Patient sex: M
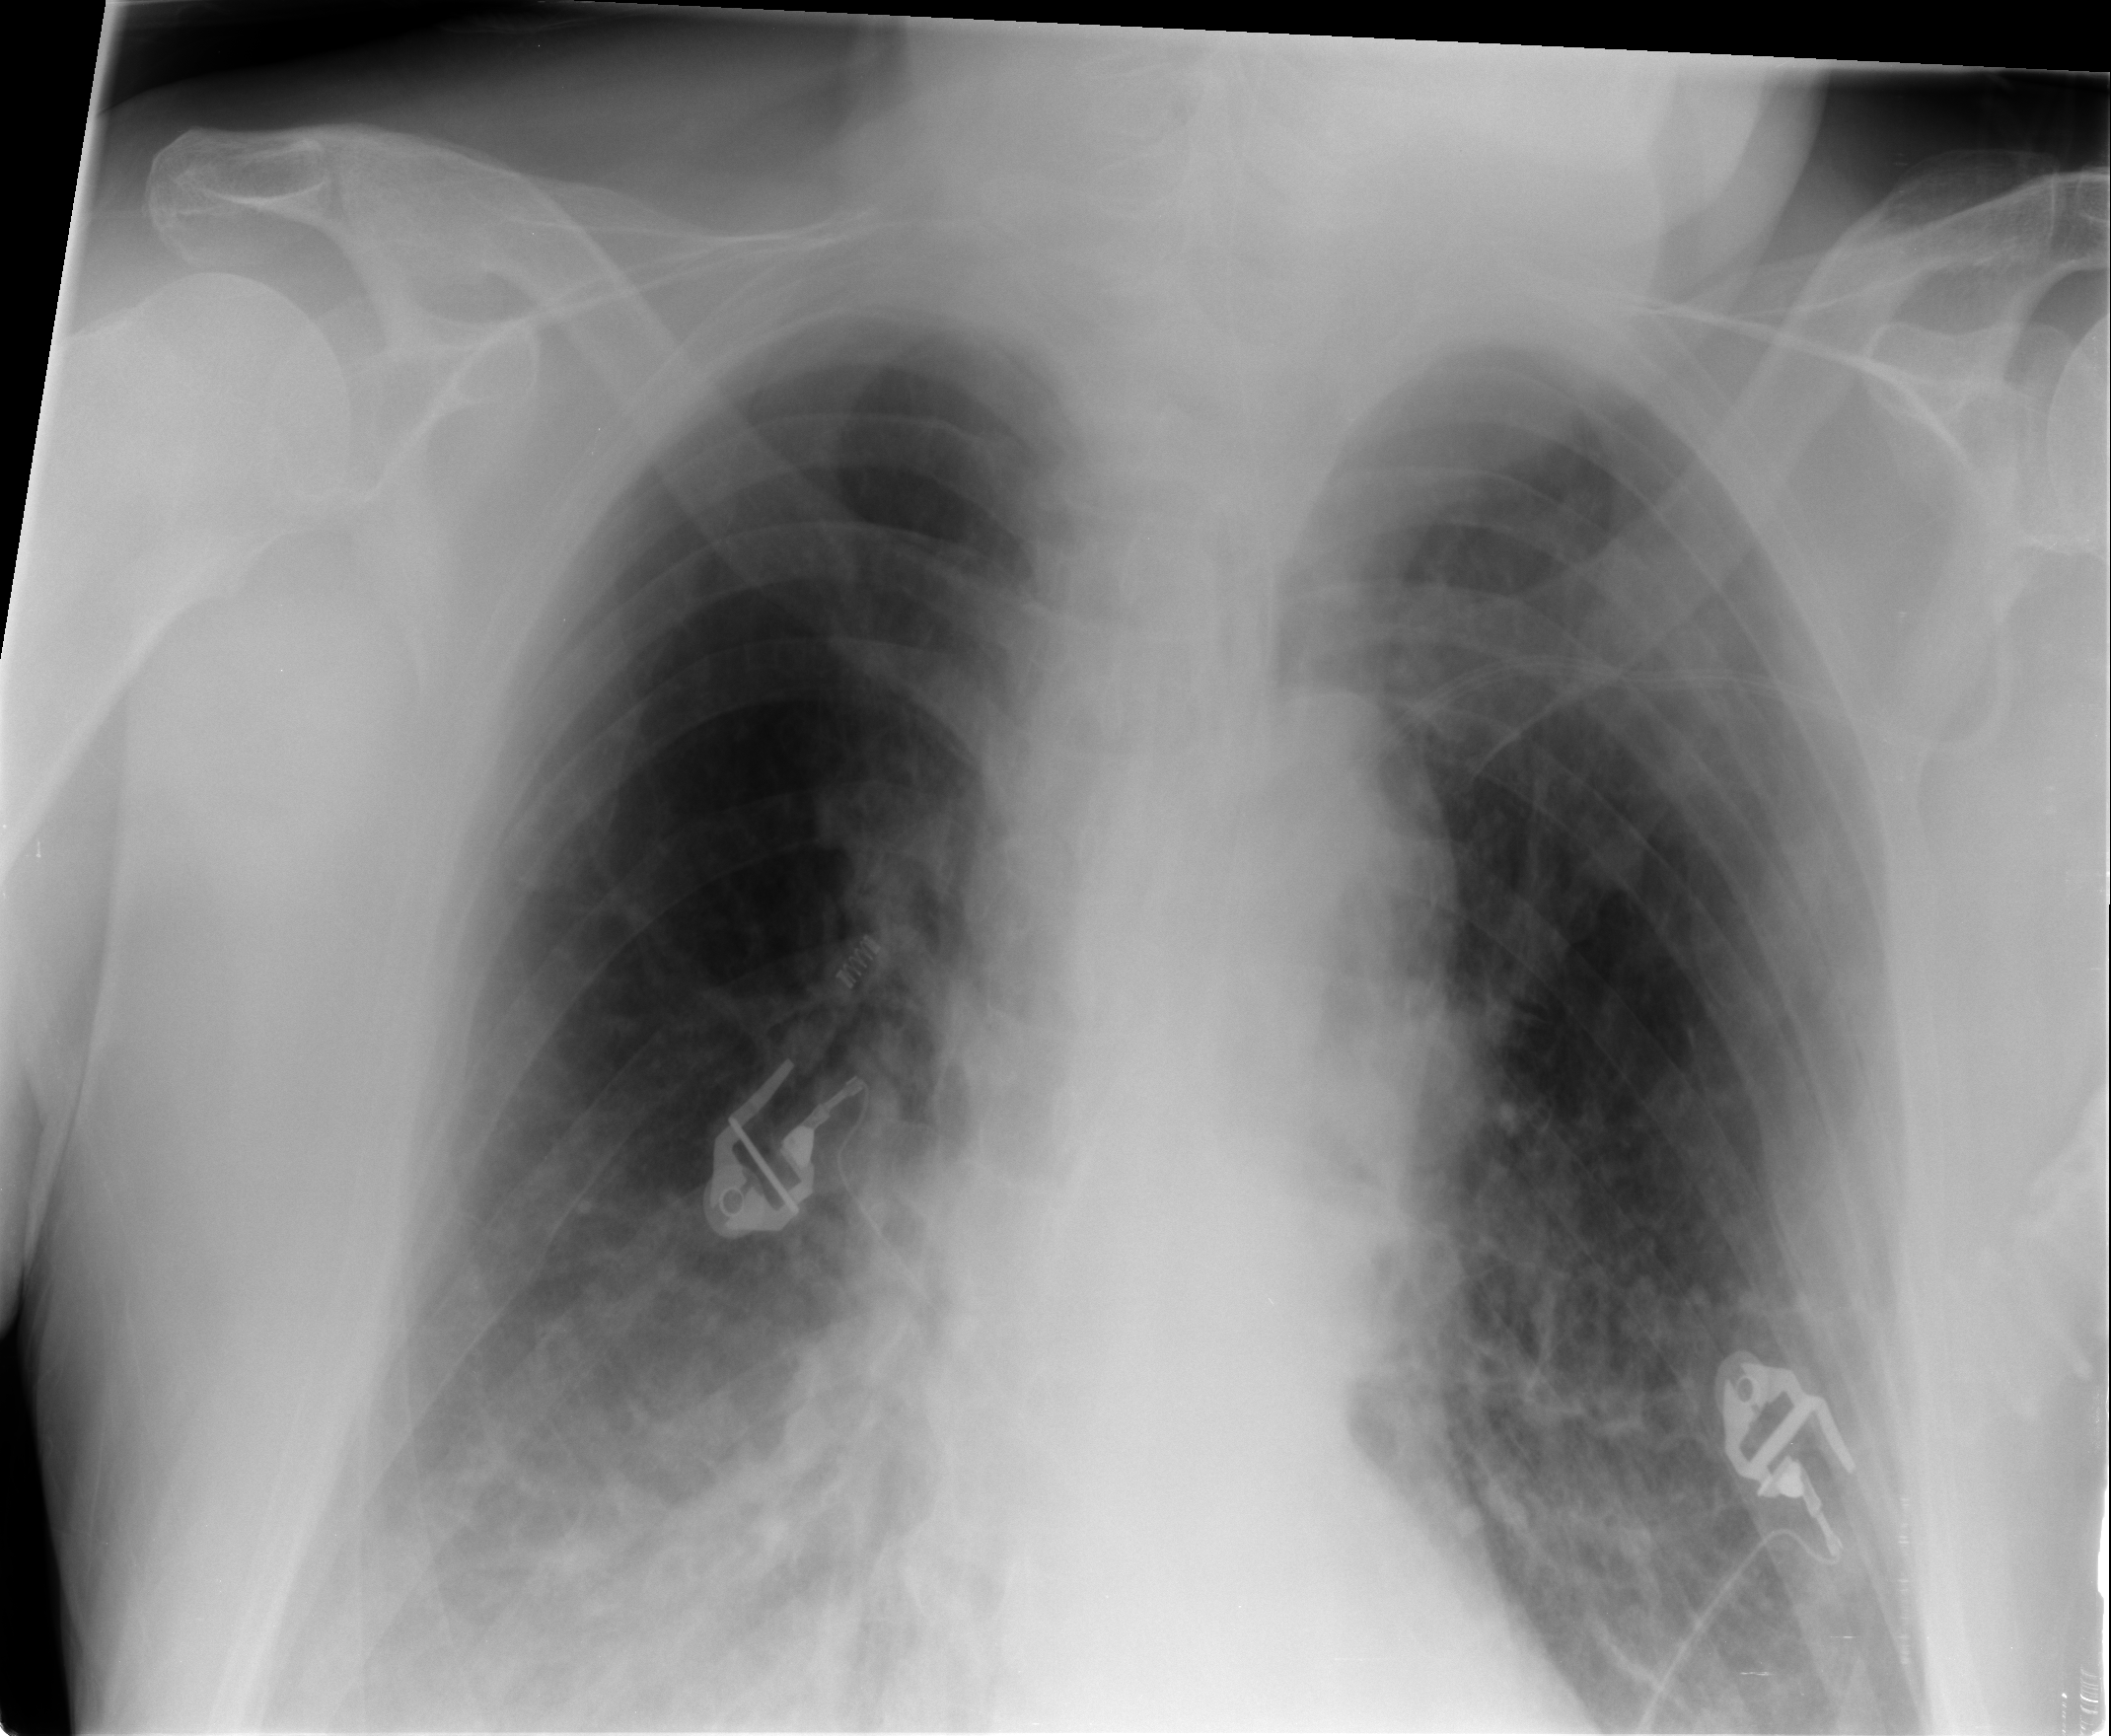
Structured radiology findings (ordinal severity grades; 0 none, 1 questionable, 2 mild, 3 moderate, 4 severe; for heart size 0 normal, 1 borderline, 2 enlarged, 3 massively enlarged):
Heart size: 0
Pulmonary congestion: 1
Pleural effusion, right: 1
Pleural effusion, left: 0
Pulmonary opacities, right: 2
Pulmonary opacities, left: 0
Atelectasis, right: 2
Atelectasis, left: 0